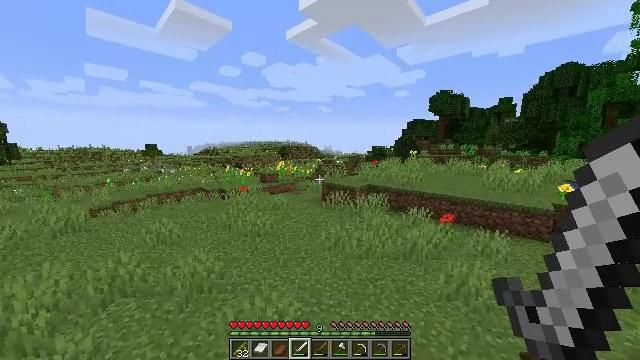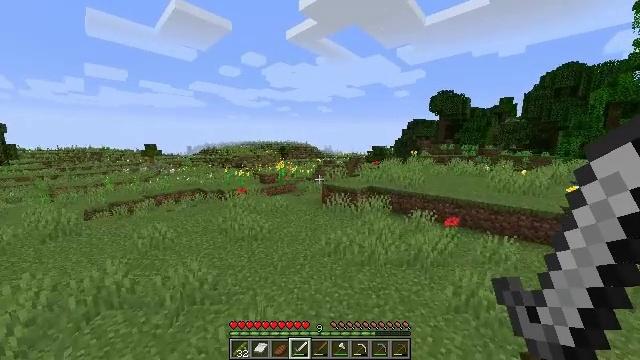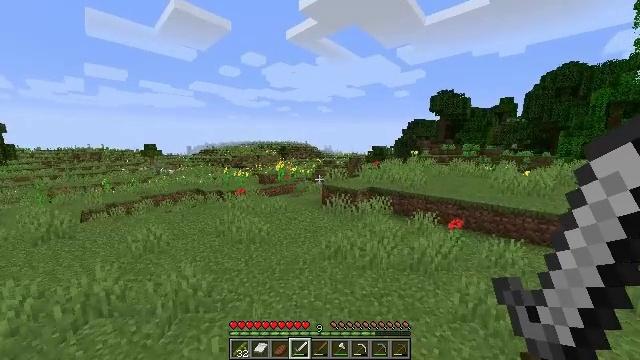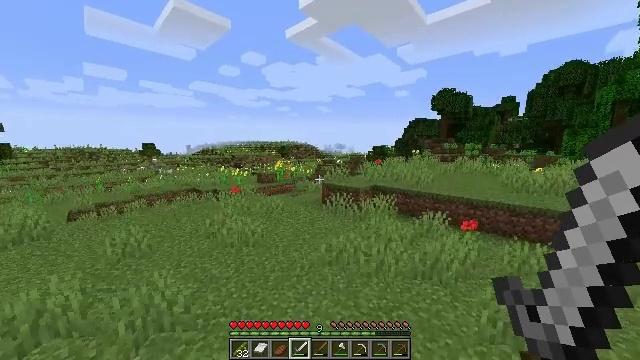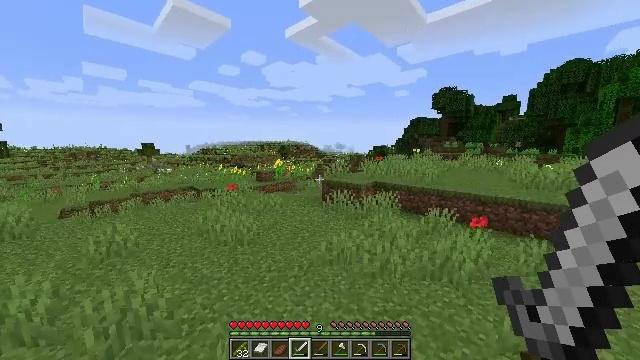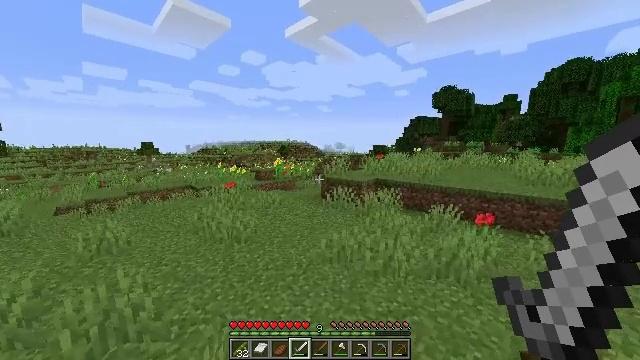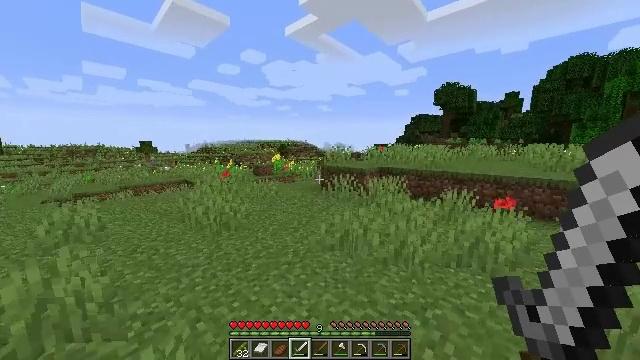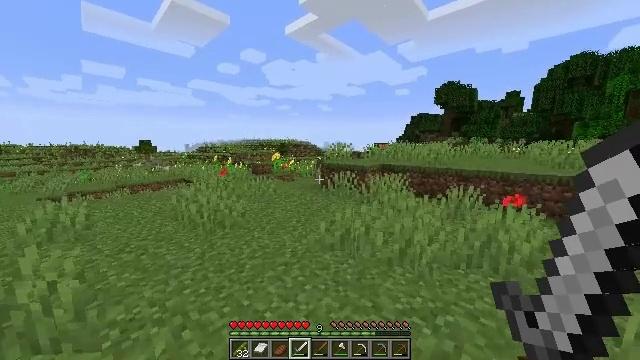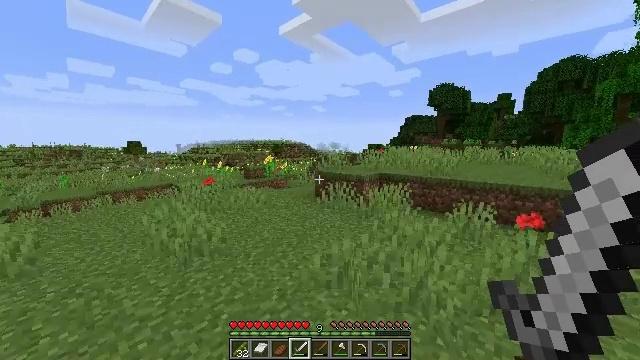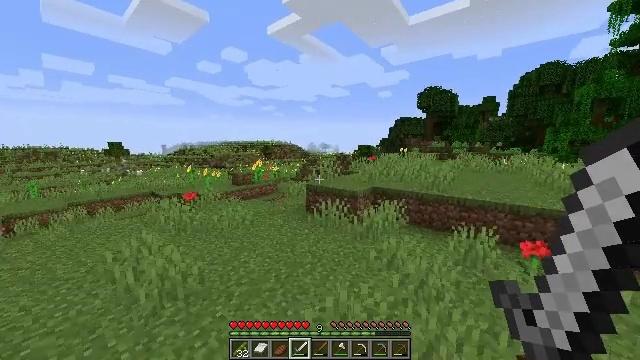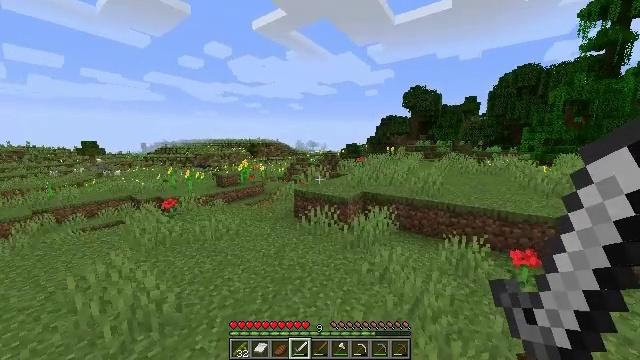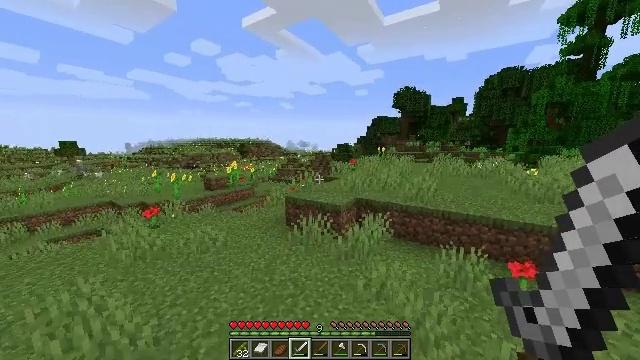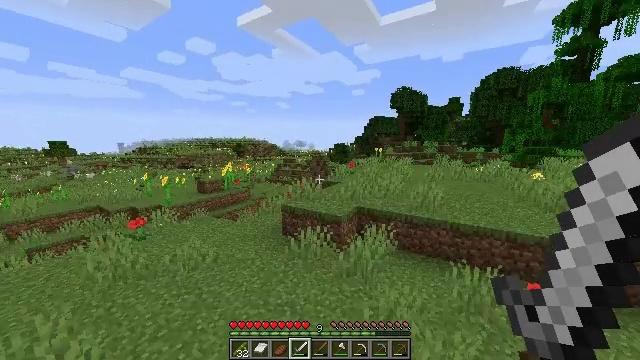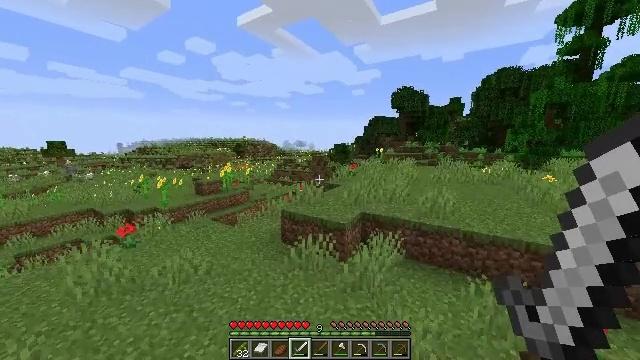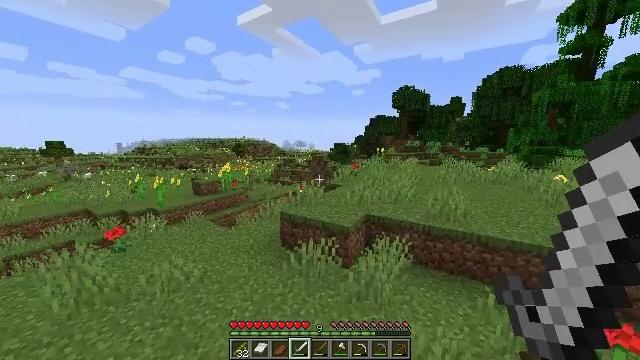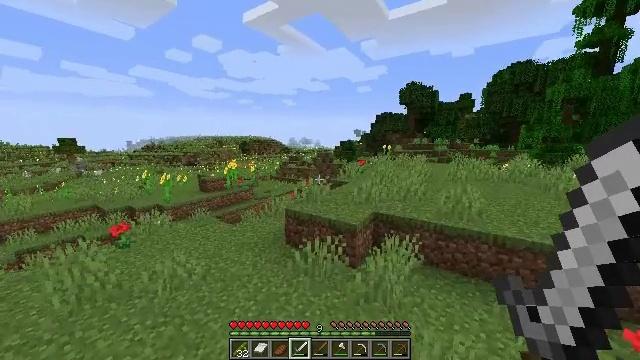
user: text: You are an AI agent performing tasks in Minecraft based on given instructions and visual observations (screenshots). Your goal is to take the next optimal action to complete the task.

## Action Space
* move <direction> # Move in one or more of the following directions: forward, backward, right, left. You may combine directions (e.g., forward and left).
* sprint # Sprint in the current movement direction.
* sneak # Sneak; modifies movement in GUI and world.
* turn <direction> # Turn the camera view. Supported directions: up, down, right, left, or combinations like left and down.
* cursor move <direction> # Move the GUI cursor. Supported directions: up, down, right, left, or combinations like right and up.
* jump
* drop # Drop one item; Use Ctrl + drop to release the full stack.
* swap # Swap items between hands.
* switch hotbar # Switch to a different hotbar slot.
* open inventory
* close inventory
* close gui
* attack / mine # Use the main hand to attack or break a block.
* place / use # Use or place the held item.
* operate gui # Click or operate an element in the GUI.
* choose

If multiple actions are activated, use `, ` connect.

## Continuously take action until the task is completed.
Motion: motion action
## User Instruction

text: Break the sweet berry bush to collect berries.
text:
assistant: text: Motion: move forward, jump
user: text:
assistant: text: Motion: move forward, jump
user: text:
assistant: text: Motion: move forward, jump
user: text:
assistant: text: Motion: move forward, jump
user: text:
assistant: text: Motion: move forward, jump
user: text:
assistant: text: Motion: move forward, sprint, jump
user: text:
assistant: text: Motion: move forward, sprint, jump
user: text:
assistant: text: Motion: move forward, sprint, turn right, jump
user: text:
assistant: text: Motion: move forward, sprint, turn right, jump
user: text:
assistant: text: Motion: move forward, sprint, turn right, jump
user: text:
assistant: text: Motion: move forward, turn right, jump
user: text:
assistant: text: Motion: move forward, jump
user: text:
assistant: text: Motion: move forward, jump
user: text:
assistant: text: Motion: move forward, jump
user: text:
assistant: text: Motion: move forward, turn left, jump
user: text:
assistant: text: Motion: move forward, turn left, jump
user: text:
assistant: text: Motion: move forward, turn left, jump
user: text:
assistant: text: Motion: move forward, turn left, jump
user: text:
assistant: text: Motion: move forward, sprint, turn left, jump
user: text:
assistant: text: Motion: move forward, sprint, turn left, jump
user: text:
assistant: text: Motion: move forward, sprint, jump
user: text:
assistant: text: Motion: move forward, jump
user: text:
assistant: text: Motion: move forward, jump
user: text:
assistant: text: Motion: move forward, jump
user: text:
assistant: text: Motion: move forward, jump
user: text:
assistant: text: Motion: move forward, jump
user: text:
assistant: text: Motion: move forward, jump
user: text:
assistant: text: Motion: move forward, turn left, jump
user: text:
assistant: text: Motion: move forward, turn left and down, jump
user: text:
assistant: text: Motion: move forward, turn left and down, jump